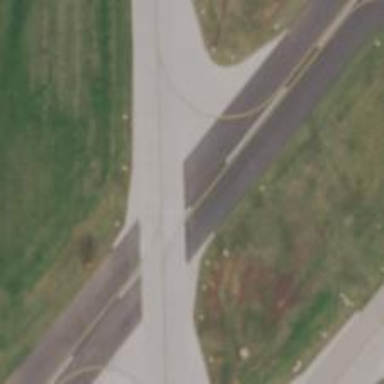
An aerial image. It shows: Asphalt runway at the airport.